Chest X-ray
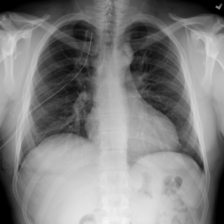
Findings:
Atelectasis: negative
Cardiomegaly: negative
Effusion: negative
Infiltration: negative
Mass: negative
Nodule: negative
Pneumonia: negative
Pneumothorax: negative
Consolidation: negative
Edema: negative
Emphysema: negative
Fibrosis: negative
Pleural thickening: negative
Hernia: negative